Interaction volume radius: 10 \u00c5
Interaction volume height: 30 \u00c5
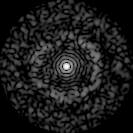
Disorder parameter: 0.8219